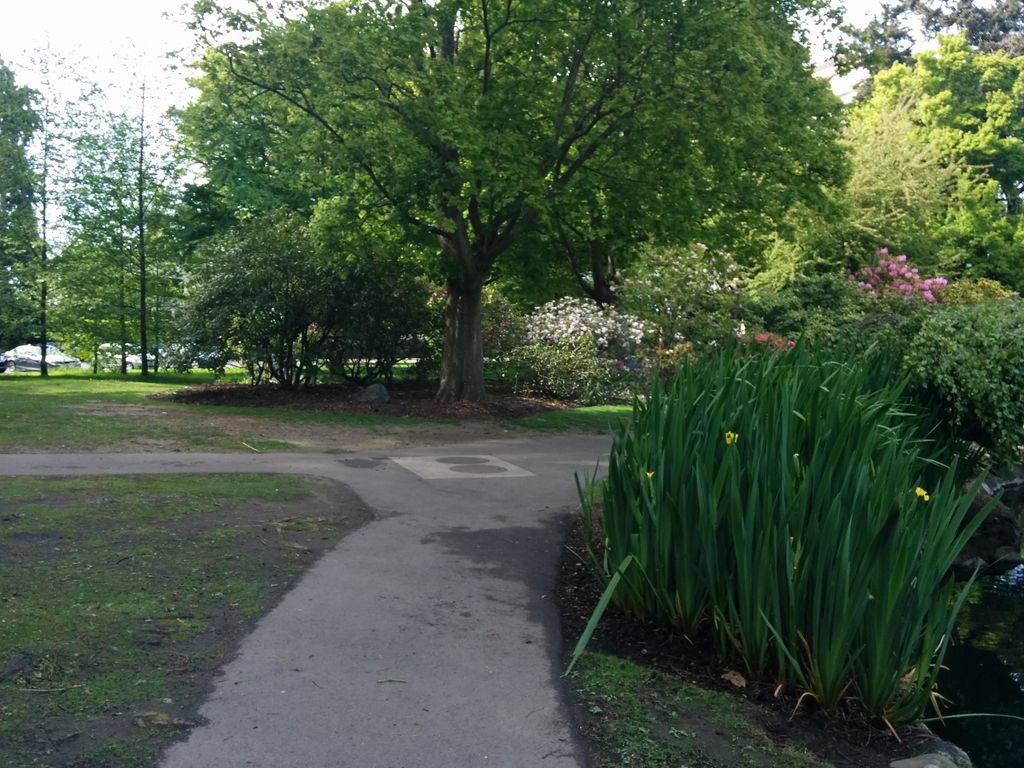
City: victoria